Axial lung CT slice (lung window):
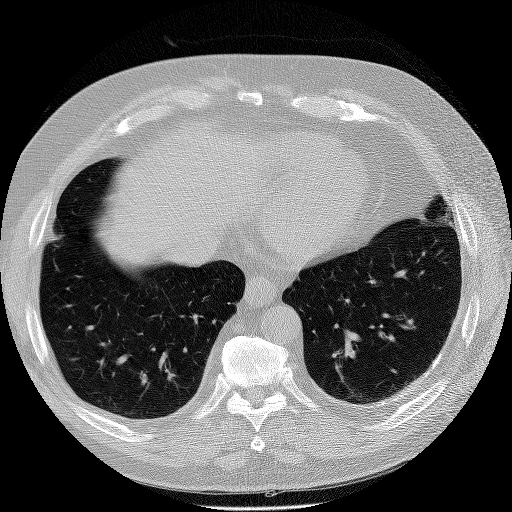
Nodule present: no